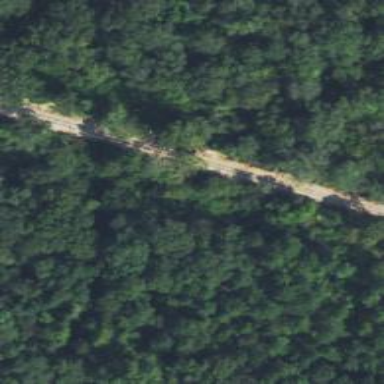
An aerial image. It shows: Preserved railway bridge.